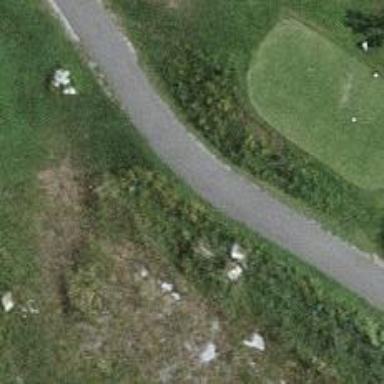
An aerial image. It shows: Designated golf cart path that is service road.